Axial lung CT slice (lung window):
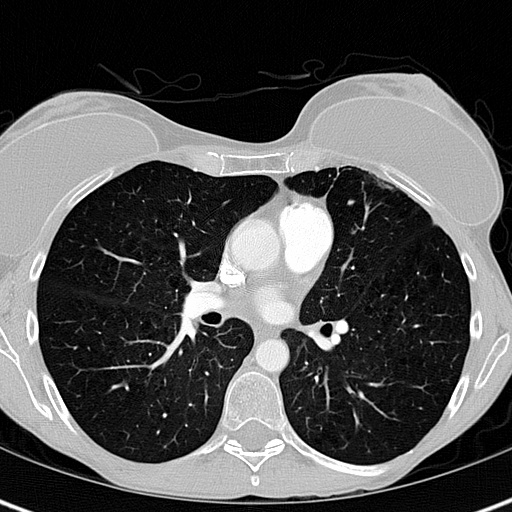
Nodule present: no